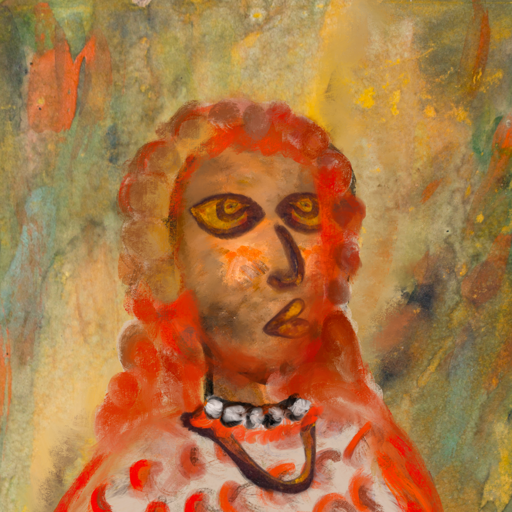
Background: Comrade, Head And Neck Side: Gypsy_Queen, Face Side: Comrade, Bust: Rupkatha, Hair Side: Rupkatha, Head Accessory: Blank, Second Necklace: Comrade, Necklace: An_Impression, Baby: Blank